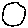
Label: circle